Question: I am trying to use FabricJS and Canvas to create a text with stroke on it.
I am able to add stroke to text but i want to separate the text from the stroke, like put a margin on the text and then draw the stroke on the outside of the margin.
I have searched and search and cant find anything.
Any advice?
im wondering if there isnt a way to do this with current libraries, is there a way that i can tap into the scripting that creates the and set the start point +x and +y and do that for the whole time it is drawing around the text.
Any guidance would be greatly appreciated.
'''
canvas = new fabric.Canvas('myc');
var text = new fabric.Text('Test', {
left: 25,
top: 25,
stroke: '#000',
strokeWidth: 3,
fill: '#fff',
fontSize: 75,
strokeOffset: 5 <--- i need something like this
});
canvas.add(text);
<canvas id="myc"></canvas>
'''
The result would look something like this...

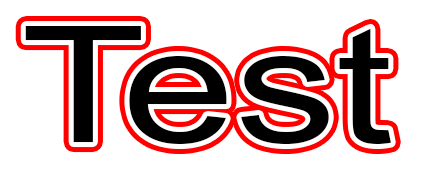
Answer: You cannot really separate the stroke from the fill.
What you can do is this:
1) Modify the text render function of fabricjs
invert the stroke and fill order.
2) modify the text stroke function to stroke 2 times:
2a) stroke with a strokeWidth of strokeWidth + strokeOffset with color "red"
2b) stroke with a strokeWidth of strokeOffset with backgroundColor ( not sure if you can use transparent to overwrite it)
3) filling with color will make that effect.
Note:
Maybe using globalCompositeOperation in XOR mode, you can even make it transparent.